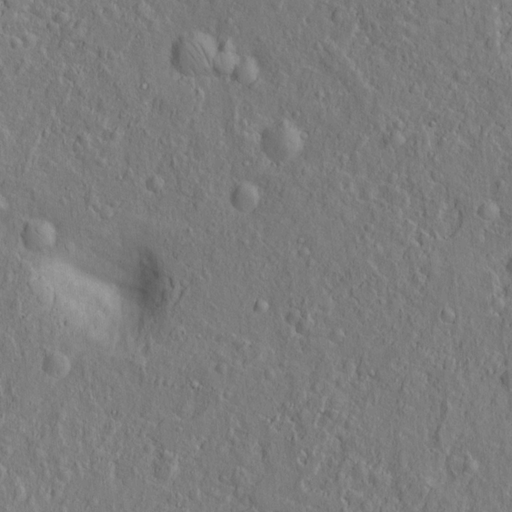
Classes present: Background, Cone